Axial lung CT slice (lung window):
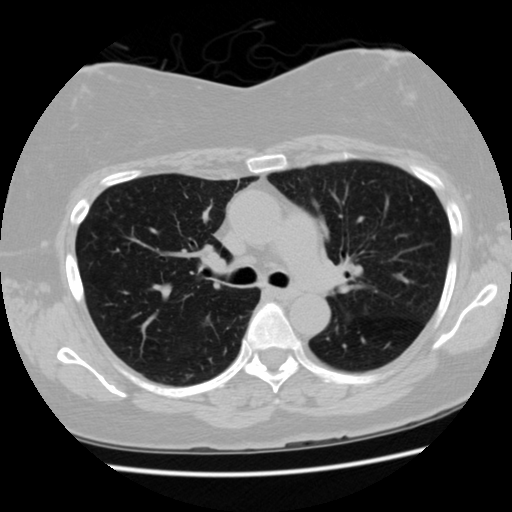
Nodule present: no